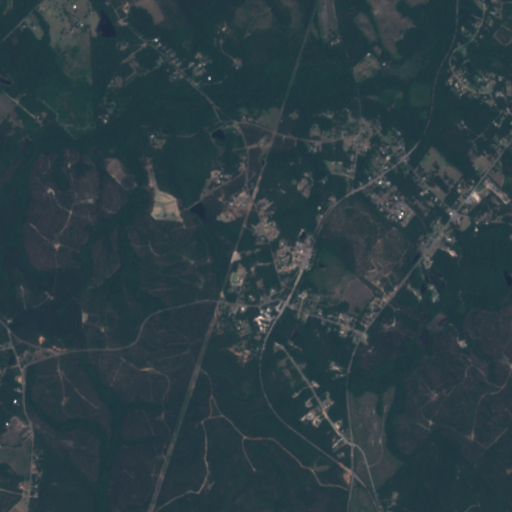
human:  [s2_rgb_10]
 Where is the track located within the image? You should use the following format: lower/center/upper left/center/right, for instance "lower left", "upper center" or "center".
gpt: There is no track in the image.